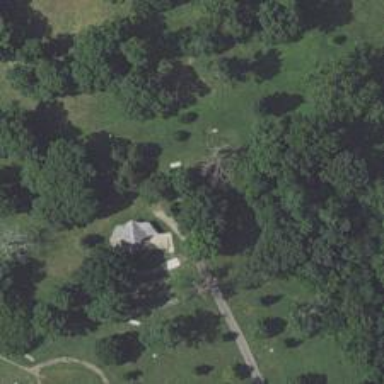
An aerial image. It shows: Disc golf basket.